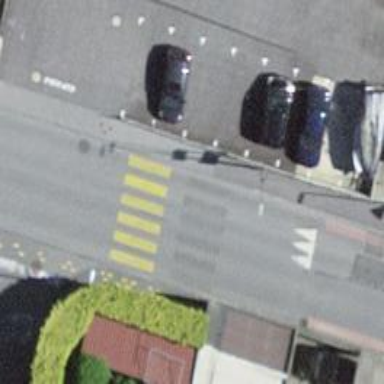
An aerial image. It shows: Uncontrolled road crossing with markings.